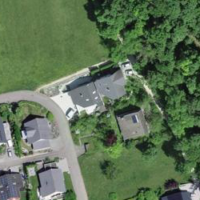
EUNIS habitat code: 41
Species observed at this site:
Geranium robertianum